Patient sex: F
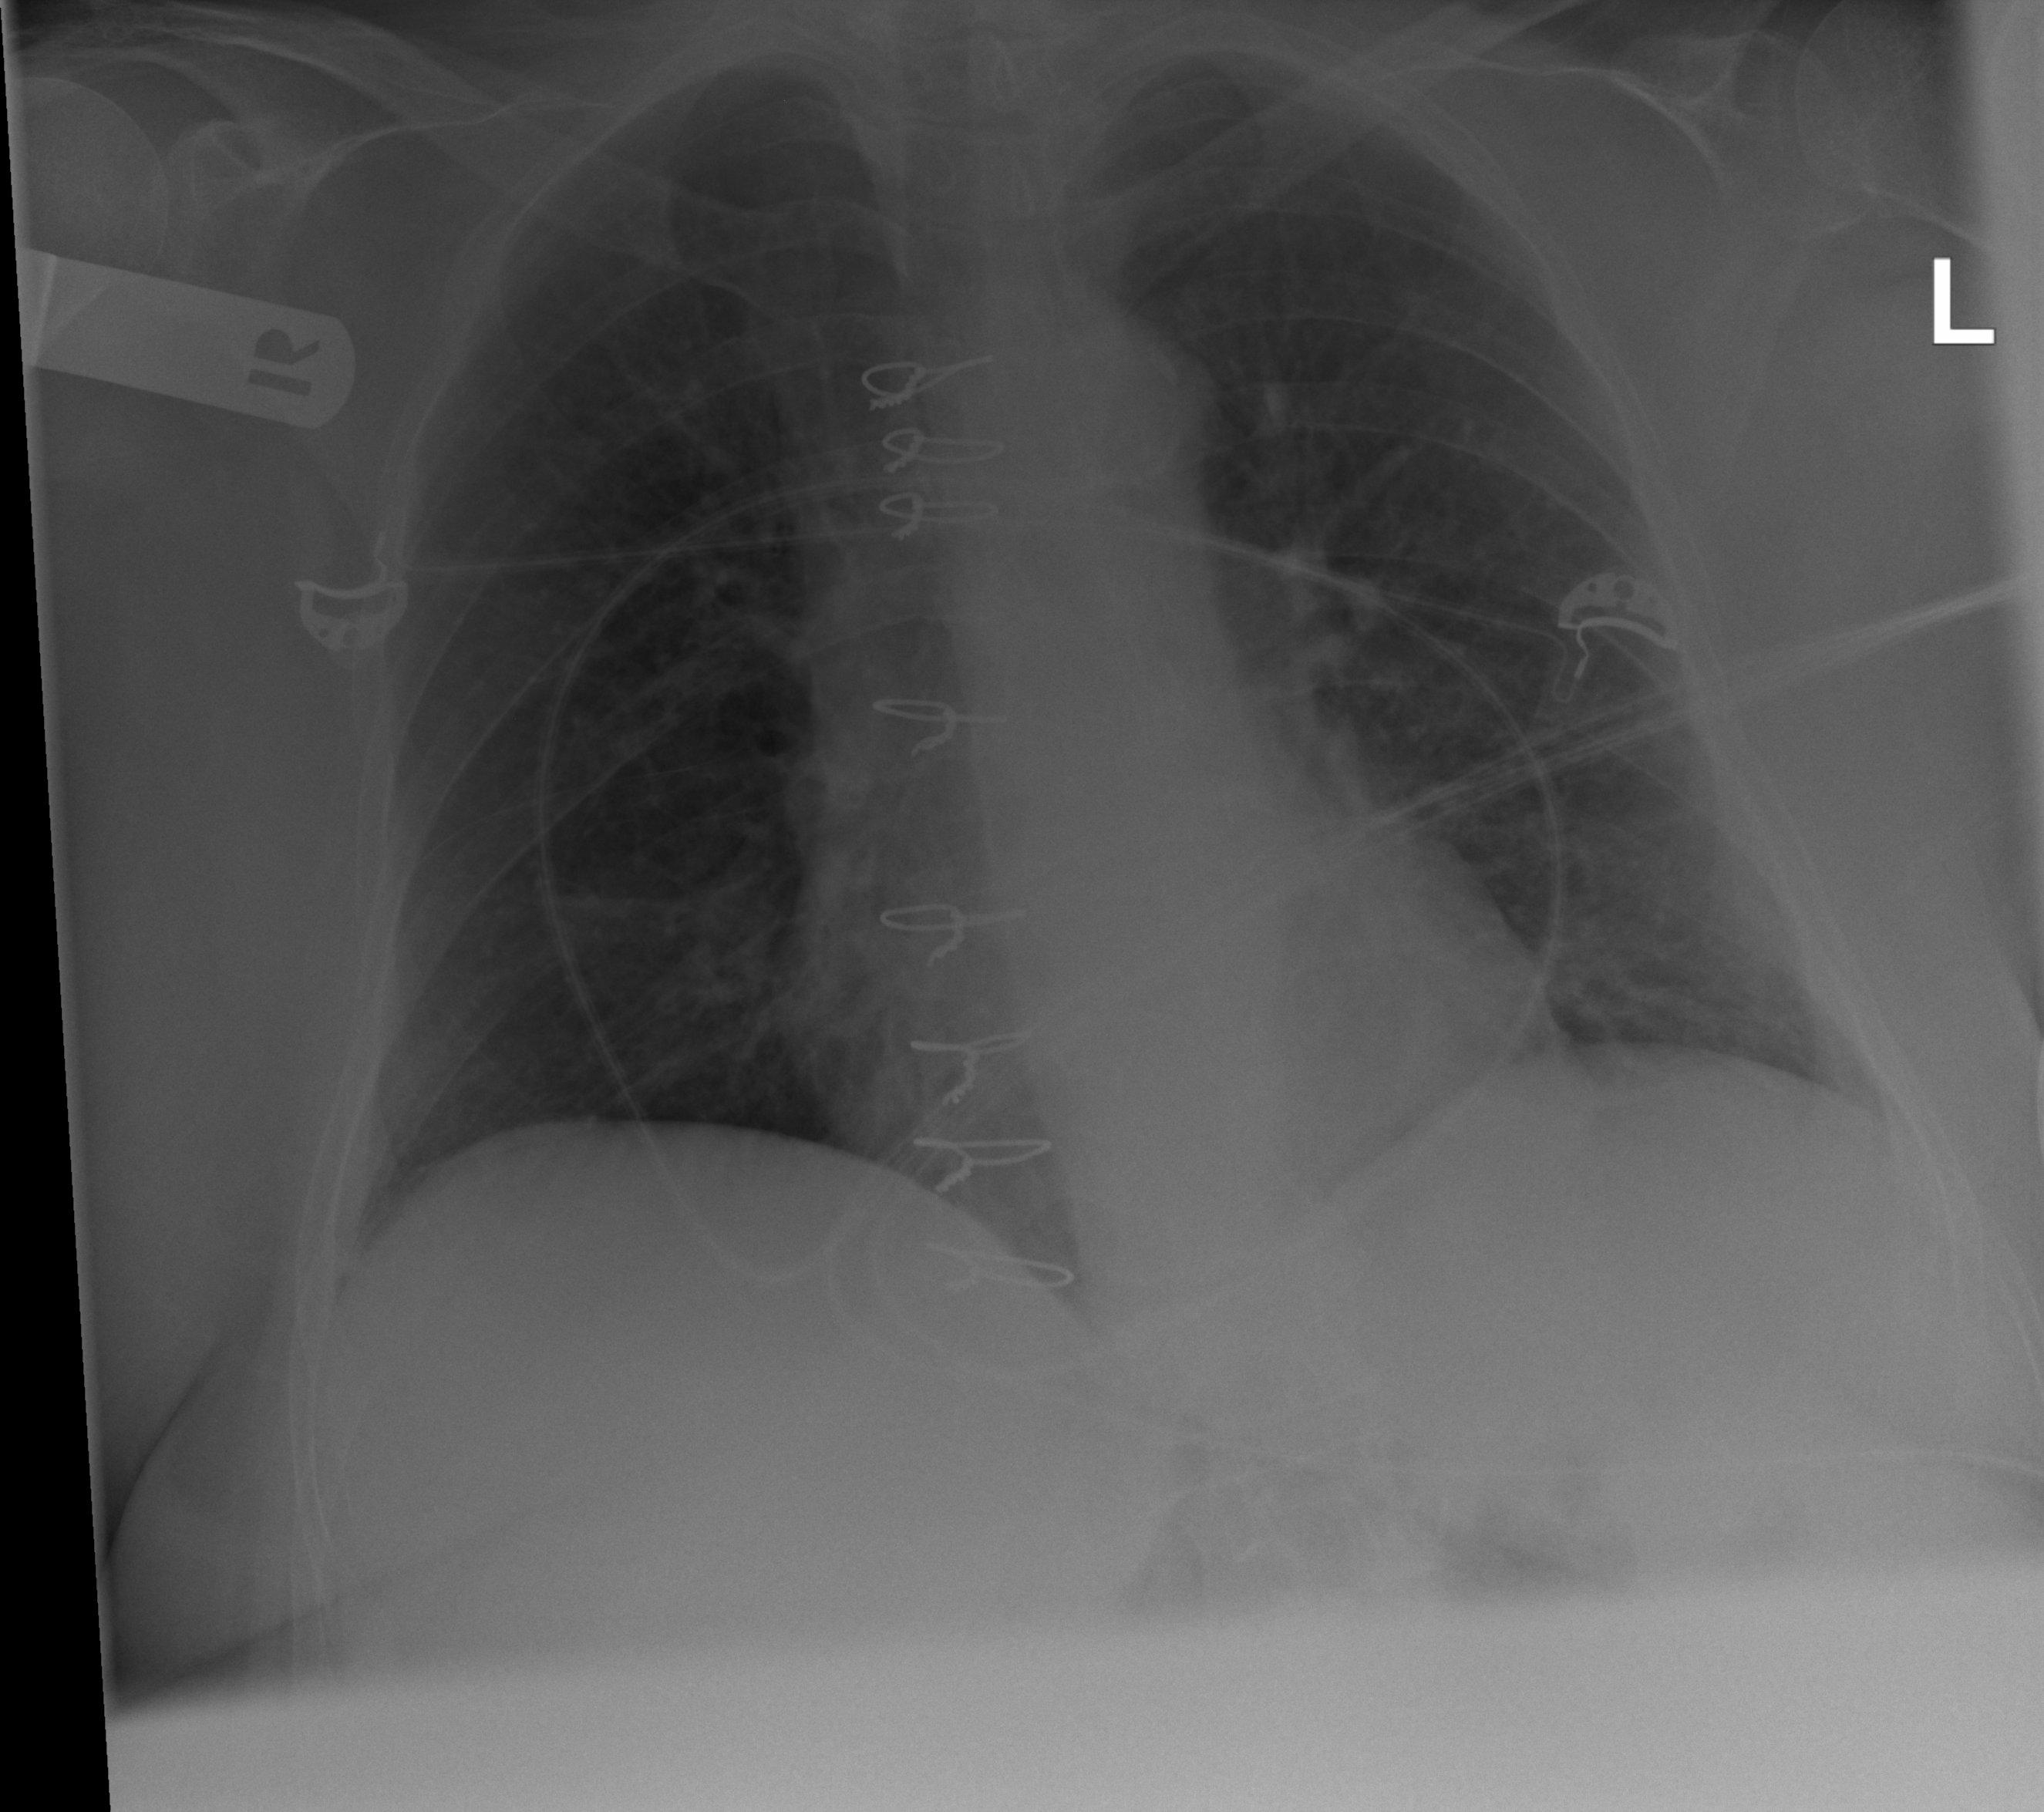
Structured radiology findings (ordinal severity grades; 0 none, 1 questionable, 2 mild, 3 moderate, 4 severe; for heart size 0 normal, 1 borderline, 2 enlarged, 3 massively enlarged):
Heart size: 1
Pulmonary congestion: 1
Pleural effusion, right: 0
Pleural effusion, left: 0
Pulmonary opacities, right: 1
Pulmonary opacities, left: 1
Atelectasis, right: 2
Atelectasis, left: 1